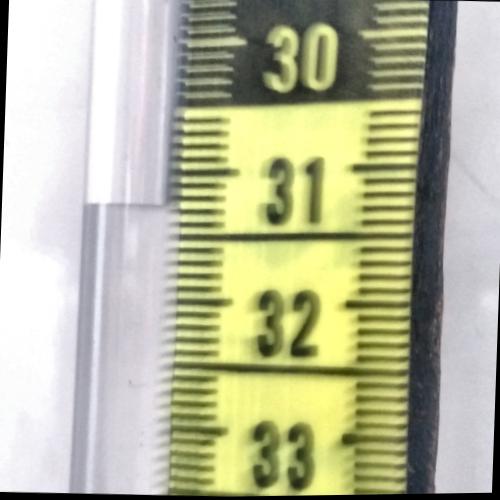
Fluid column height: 31.3 cm